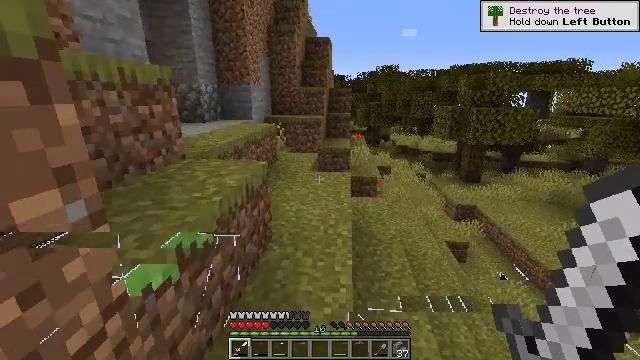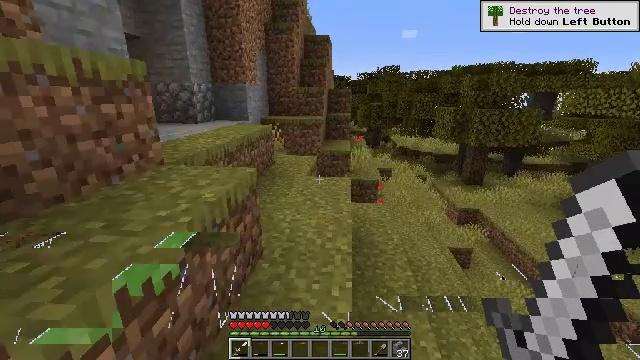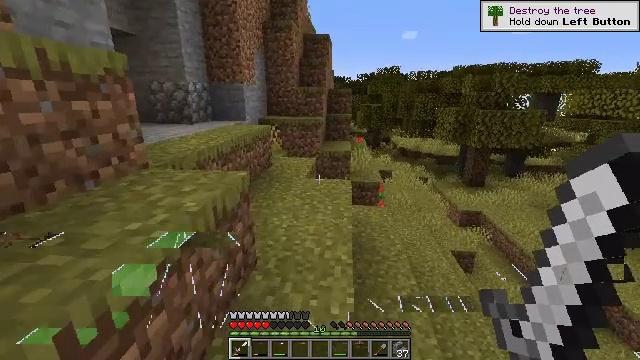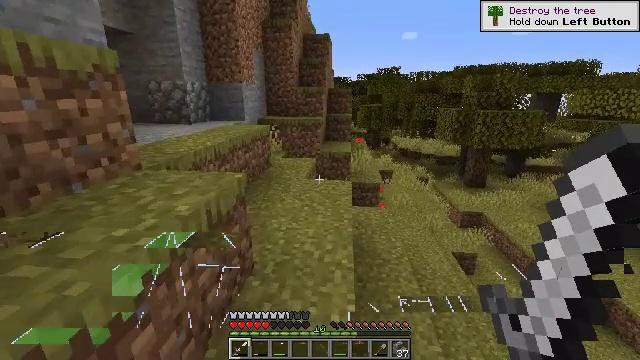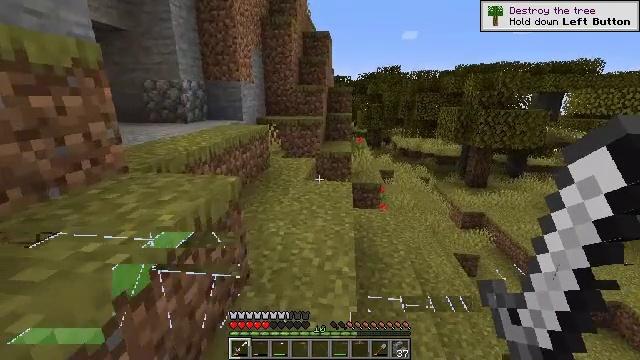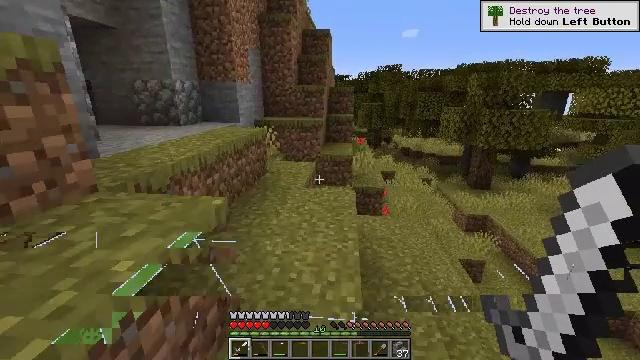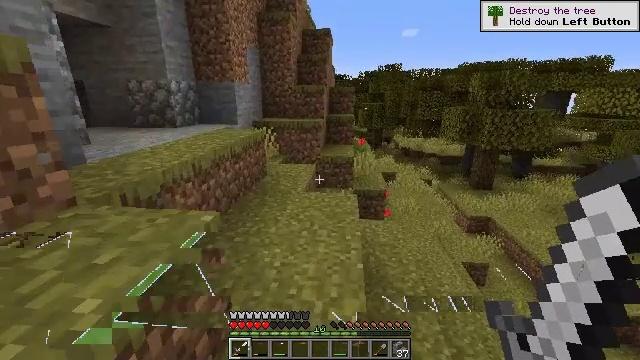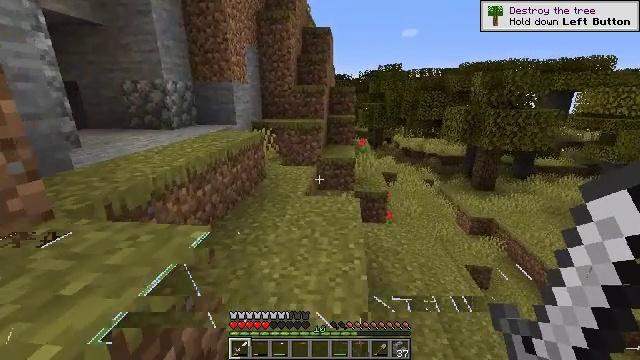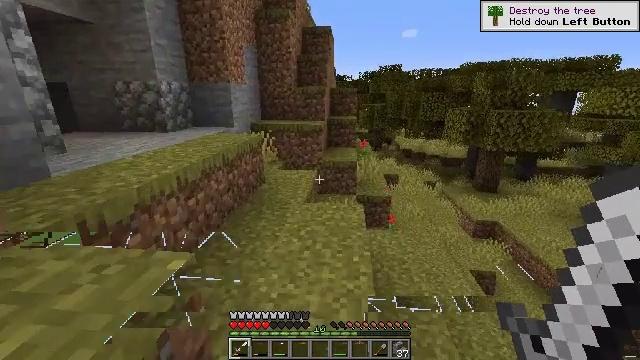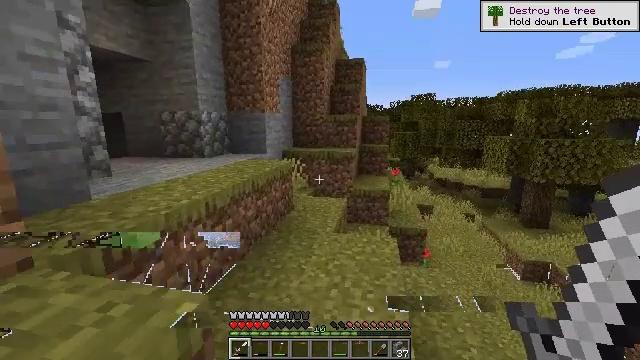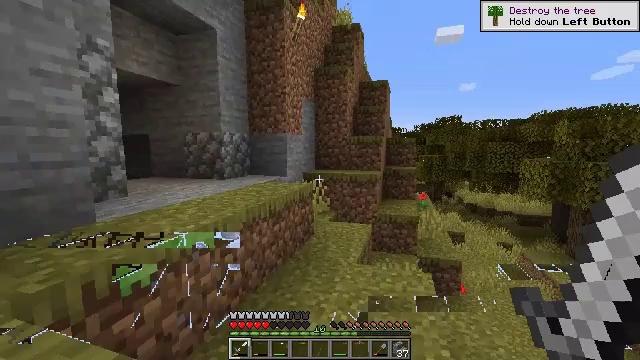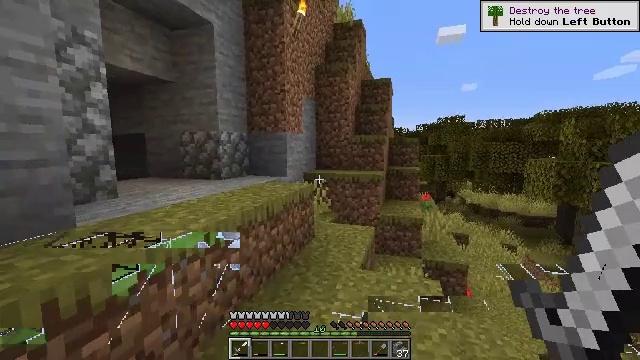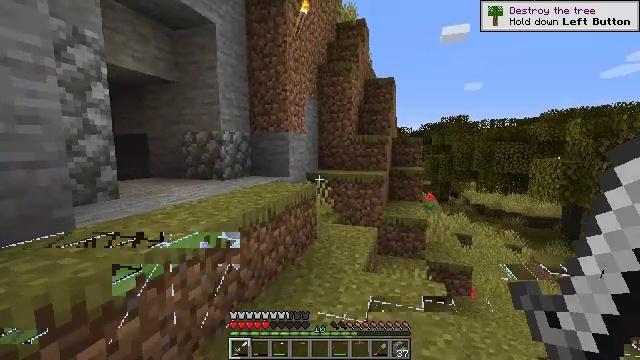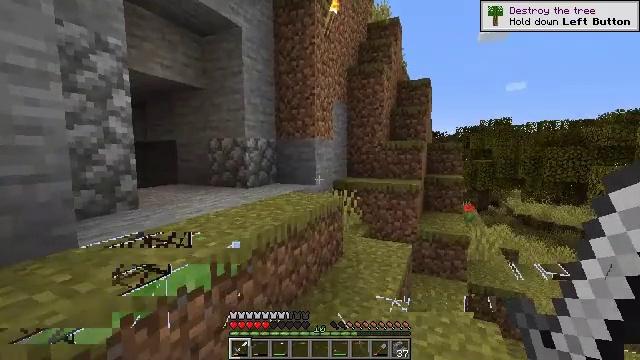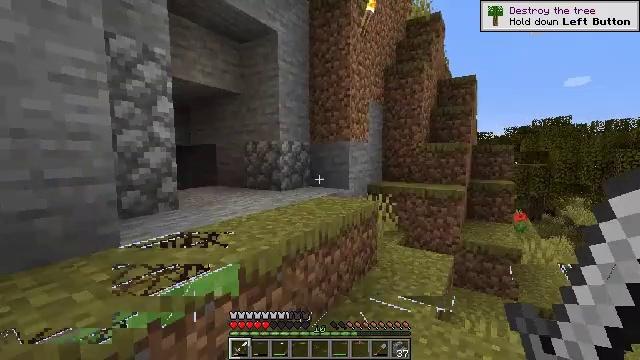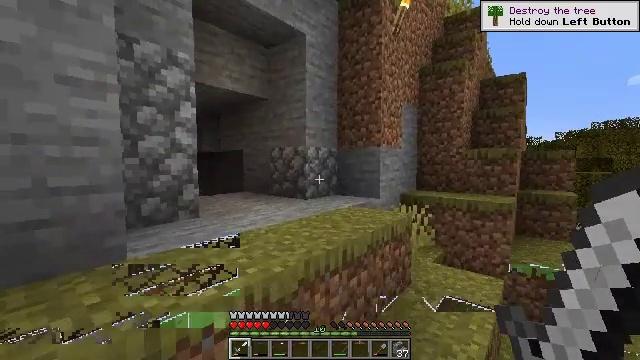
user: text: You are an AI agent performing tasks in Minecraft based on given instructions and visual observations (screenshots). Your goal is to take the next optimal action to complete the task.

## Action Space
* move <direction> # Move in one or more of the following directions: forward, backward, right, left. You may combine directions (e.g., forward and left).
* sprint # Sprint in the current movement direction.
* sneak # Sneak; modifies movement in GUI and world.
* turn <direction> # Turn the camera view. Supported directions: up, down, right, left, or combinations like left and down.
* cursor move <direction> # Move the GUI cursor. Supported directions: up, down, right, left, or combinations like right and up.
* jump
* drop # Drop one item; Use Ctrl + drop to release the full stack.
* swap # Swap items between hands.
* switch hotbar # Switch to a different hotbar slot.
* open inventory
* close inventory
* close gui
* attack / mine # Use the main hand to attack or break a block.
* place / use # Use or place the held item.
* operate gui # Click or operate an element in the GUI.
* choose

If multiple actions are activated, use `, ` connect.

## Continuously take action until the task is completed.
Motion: motion action
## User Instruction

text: Collect the cobblestone stairs.
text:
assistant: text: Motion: move forward
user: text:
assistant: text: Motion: move forward
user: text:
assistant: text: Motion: move forward
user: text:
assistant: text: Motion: move forward
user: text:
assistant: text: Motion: move forward
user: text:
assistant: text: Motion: move forward
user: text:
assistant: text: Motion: move forward
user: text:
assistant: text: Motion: move forward
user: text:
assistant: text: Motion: move forward, turn left and up
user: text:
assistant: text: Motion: move forward, turn left and up
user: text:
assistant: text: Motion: move forward
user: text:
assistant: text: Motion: move forward
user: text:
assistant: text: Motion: move forward, turn left and up
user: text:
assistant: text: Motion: move forward, turn left
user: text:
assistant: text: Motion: move forward, turn left and up
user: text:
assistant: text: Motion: move forward, turn left and up
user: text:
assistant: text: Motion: move forward
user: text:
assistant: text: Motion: move forward
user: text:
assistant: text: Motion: move forward
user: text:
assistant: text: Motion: move forward, turn left and down
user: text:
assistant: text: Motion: move forward, turn left and down, jump
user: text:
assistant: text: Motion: move forward, turn left, jump
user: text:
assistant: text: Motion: move forward, turn left, jump
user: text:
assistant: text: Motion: move forward, turn left and down
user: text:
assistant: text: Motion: move forward, turn left and down
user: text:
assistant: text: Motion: move forward, turn left
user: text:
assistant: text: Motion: move forward, turn left and down
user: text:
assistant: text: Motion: move forward, turn left and down
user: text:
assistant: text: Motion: move forward
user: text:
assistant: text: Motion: move forward